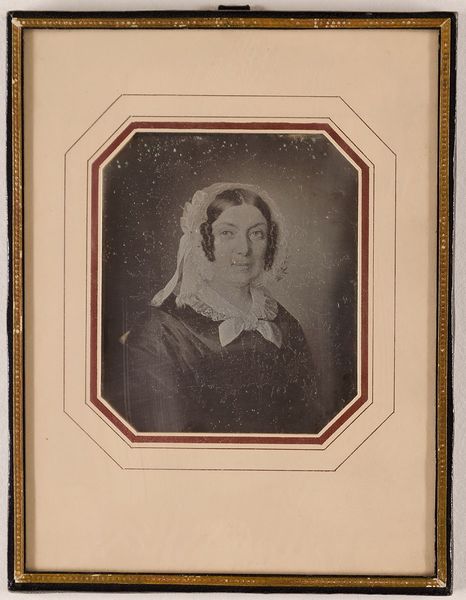
Titel: Wilhelmine Cords, geb. Moers (1788-1877), Daguerreotypie von einem Gemälde
Künstler: Carl Ferdinand Stelzner
Standort: Hamburg
Institution: Museum für Kunst und Gewerbe Hamburg
Schlagwörter: frau, haube, brustbild, kopfbedeckung, dreiviertelansicht, foto, fotografie, photographie, photo, lichtbild, daguerreotypie, bildwerke, angewandte und bildende kunst, hessische systematik, porträtfotografie, porträtphotographie